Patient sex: F
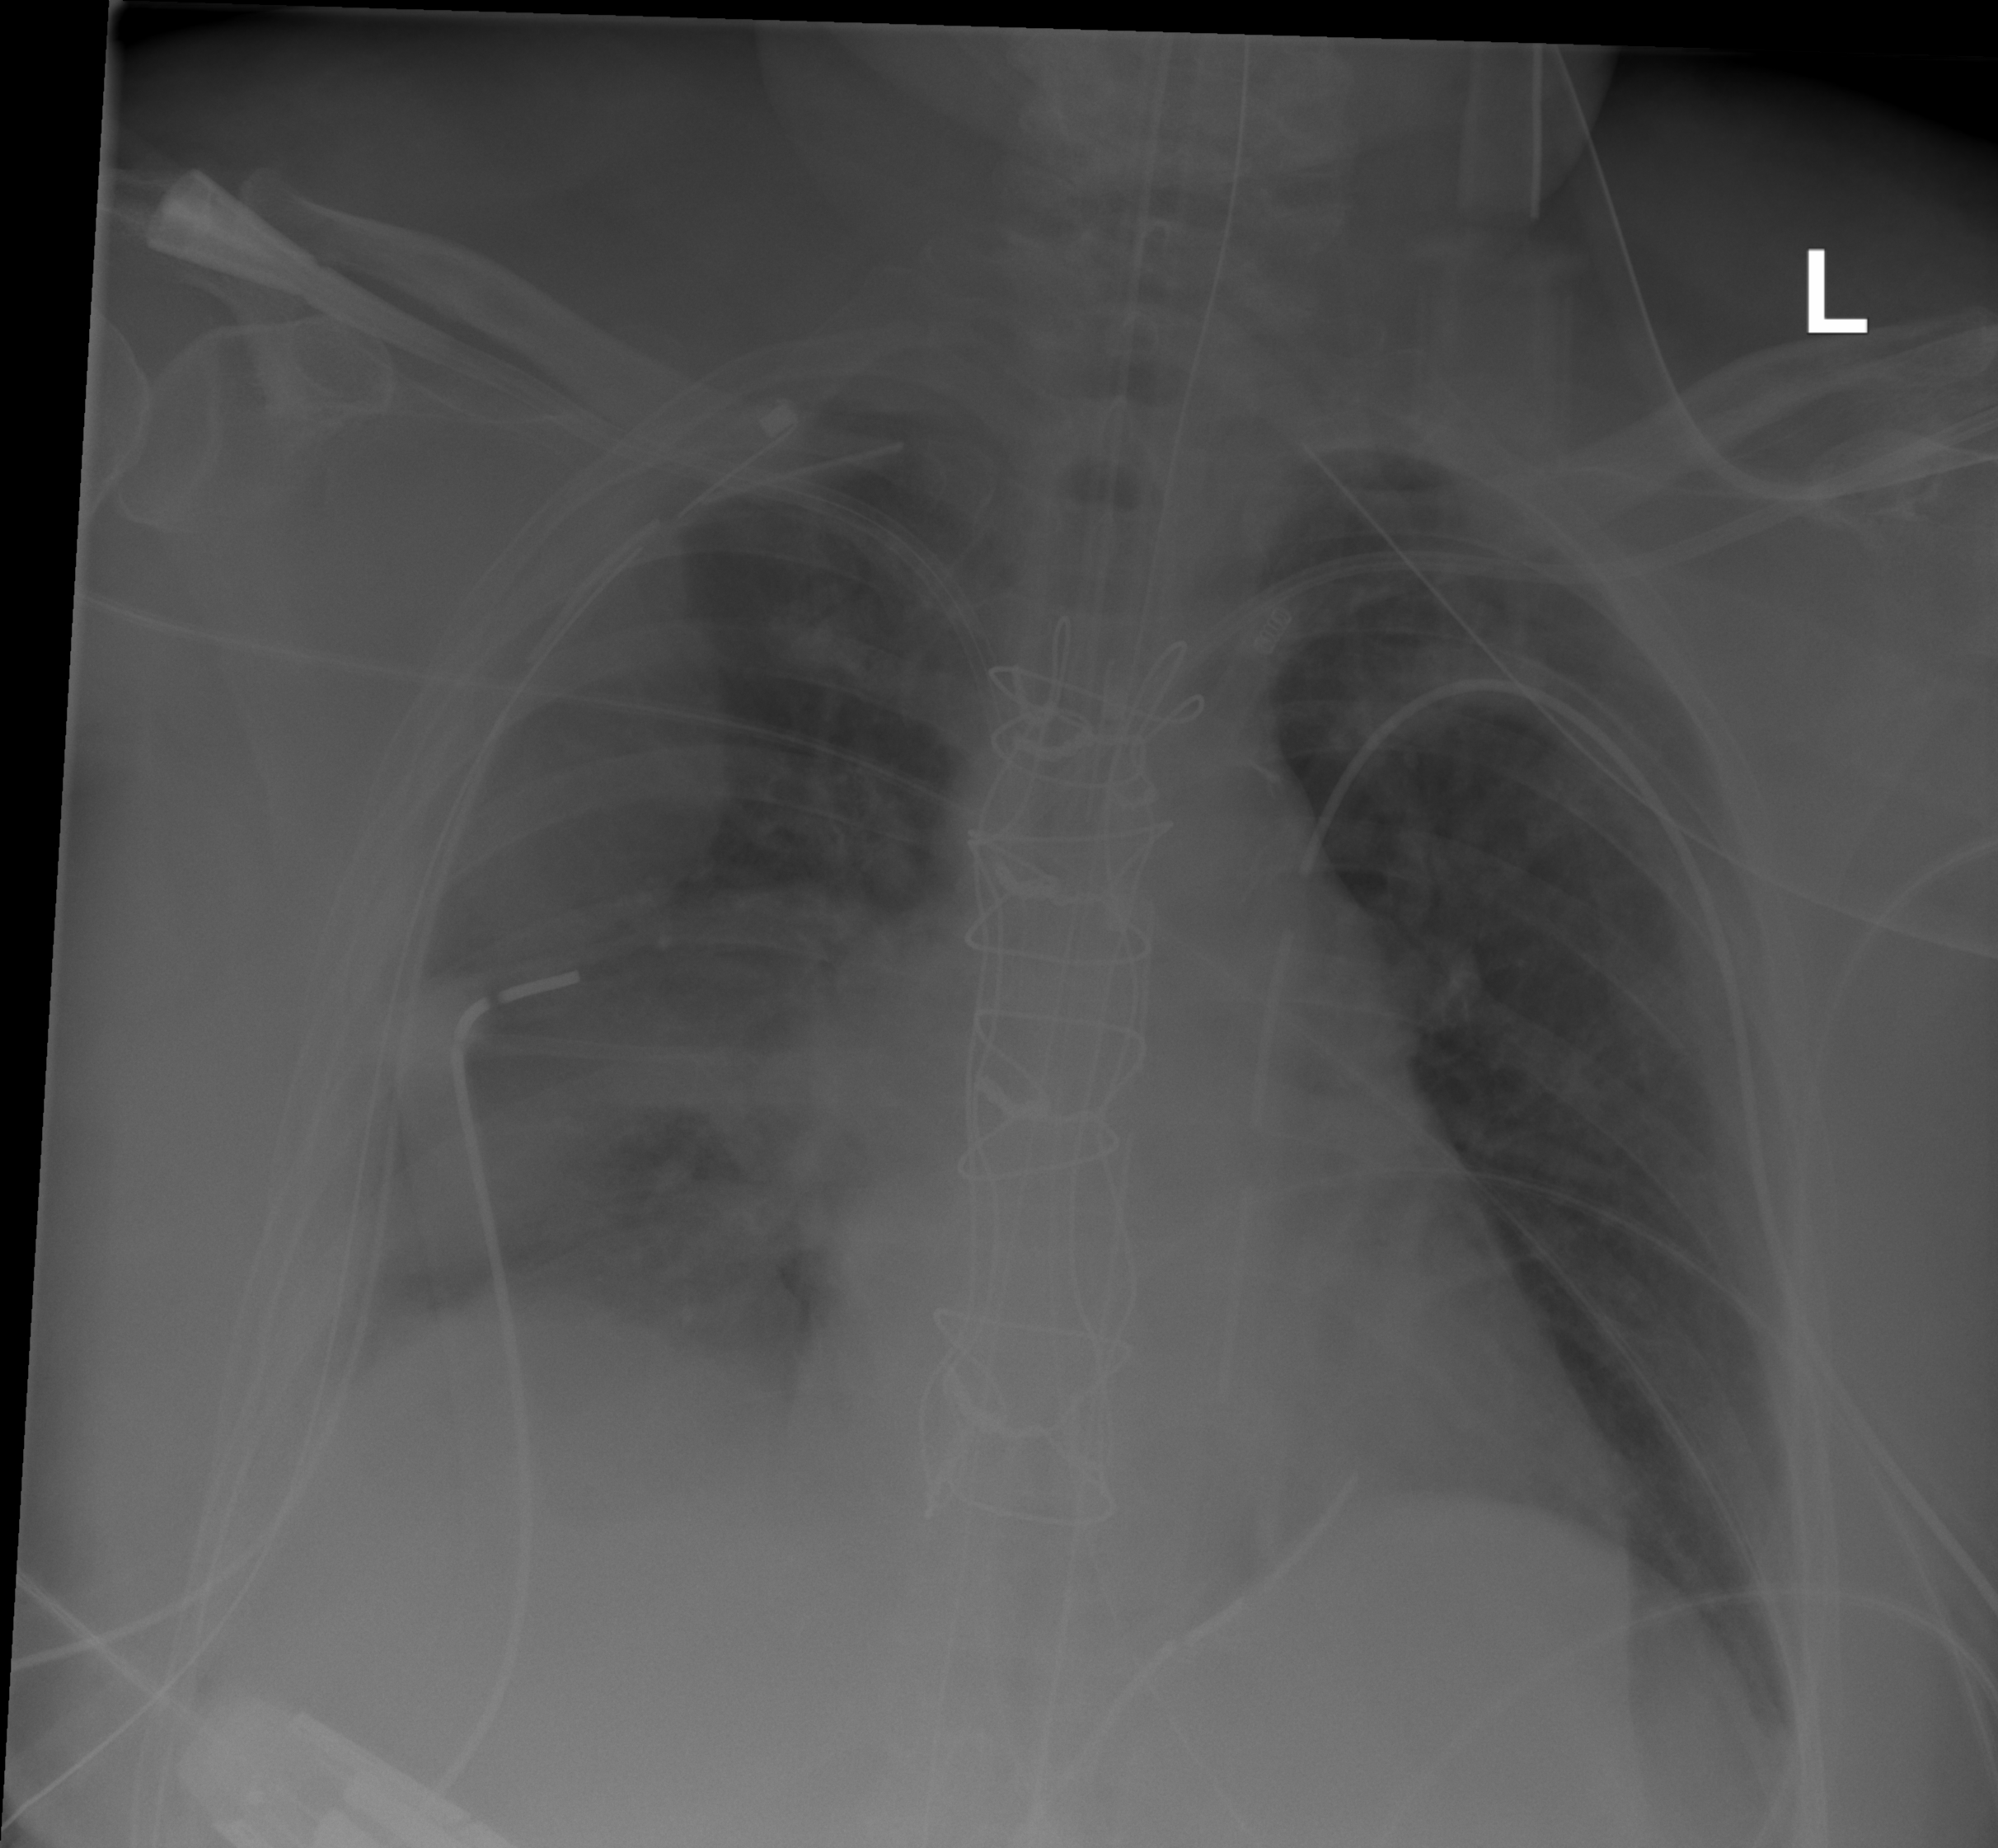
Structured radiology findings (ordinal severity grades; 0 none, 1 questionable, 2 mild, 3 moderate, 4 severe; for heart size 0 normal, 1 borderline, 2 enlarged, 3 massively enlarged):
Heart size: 1
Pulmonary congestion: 2
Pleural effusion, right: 3
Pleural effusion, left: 2
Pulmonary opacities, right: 0
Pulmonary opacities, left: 0
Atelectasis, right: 2
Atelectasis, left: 1